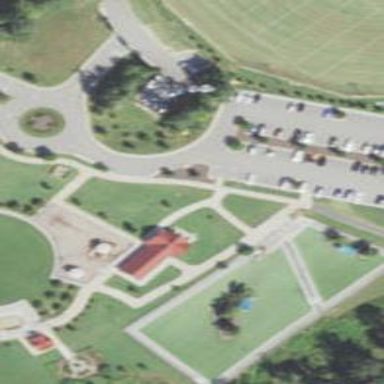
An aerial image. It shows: Dog park for leisure land.